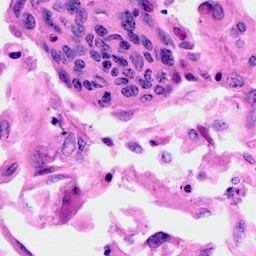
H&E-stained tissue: Cervix